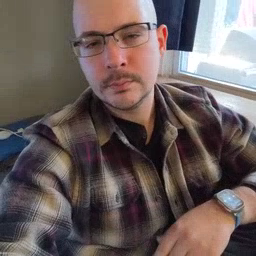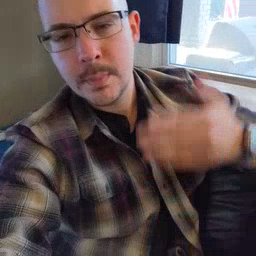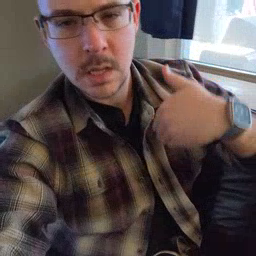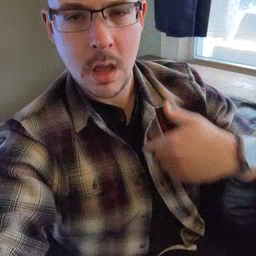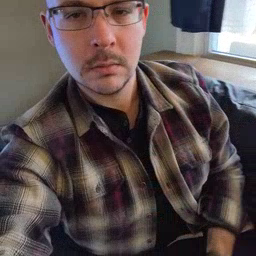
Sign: beside